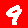
Digit: 9